Interaction volume radius: 10 \u00c5
Interaction volume height: 20 \u00c5
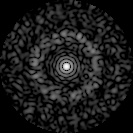
Disorder parameter: 0.8345